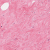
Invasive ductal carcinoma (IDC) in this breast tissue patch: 0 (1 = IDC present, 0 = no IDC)